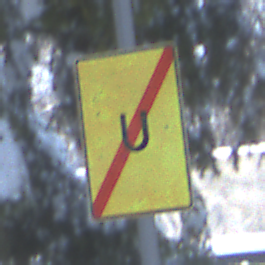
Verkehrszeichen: EndeUmleitung
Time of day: MorningAfternoon
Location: Outdoor (Nature)
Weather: Clear
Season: Winter
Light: Natural